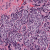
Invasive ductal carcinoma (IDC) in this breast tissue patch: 1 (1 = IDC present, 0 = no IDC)